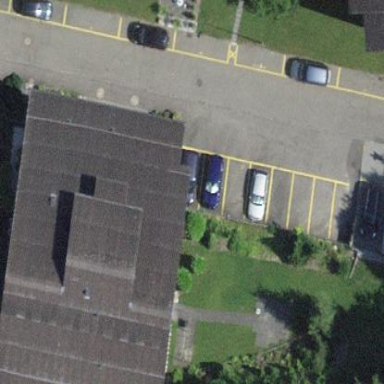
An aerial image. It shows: Street side parking area.